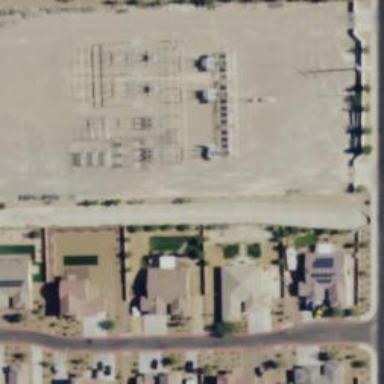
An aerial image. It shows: Distribution level power substation enclosed by wall.